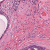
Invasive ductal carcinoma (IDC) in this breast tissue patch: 0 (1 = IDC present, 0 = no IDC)